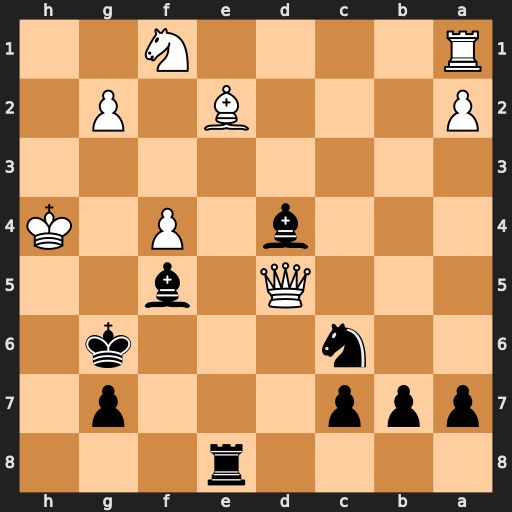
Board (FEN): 4r3/ppp3p1/2n3k1/3Q1b2/3b1P1K/8/P3B1P1/R4N2
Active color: b
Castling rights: -
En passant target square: -
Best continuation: Bf2+ g3 Rh8+ Bh5+ Rxh5#